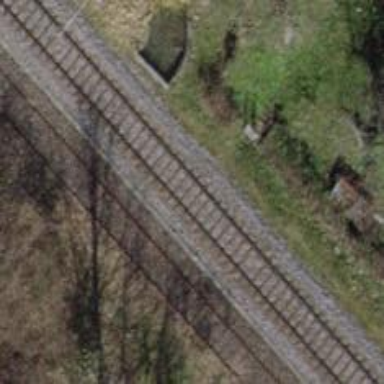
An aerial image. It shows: Railway bridge with electrified tracks and single rail.